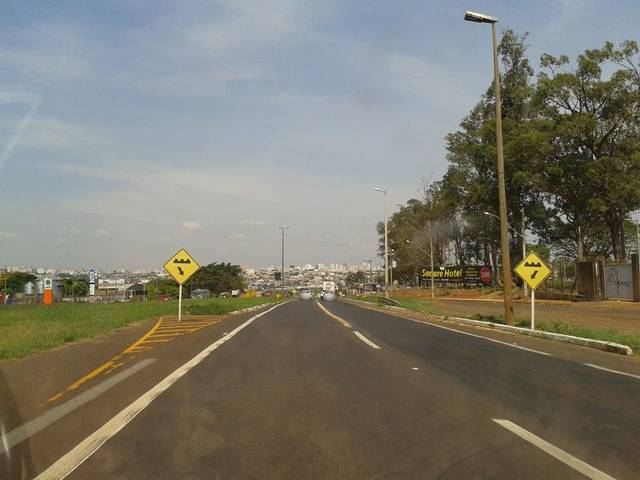
Region: Brazil
Coordinates: -18.906, -48.322